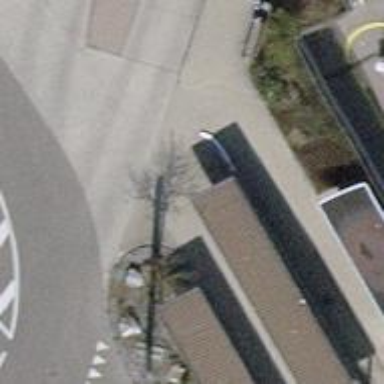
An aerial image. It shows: Building with bicycle parking facilities that feature wall loops.